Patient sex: M
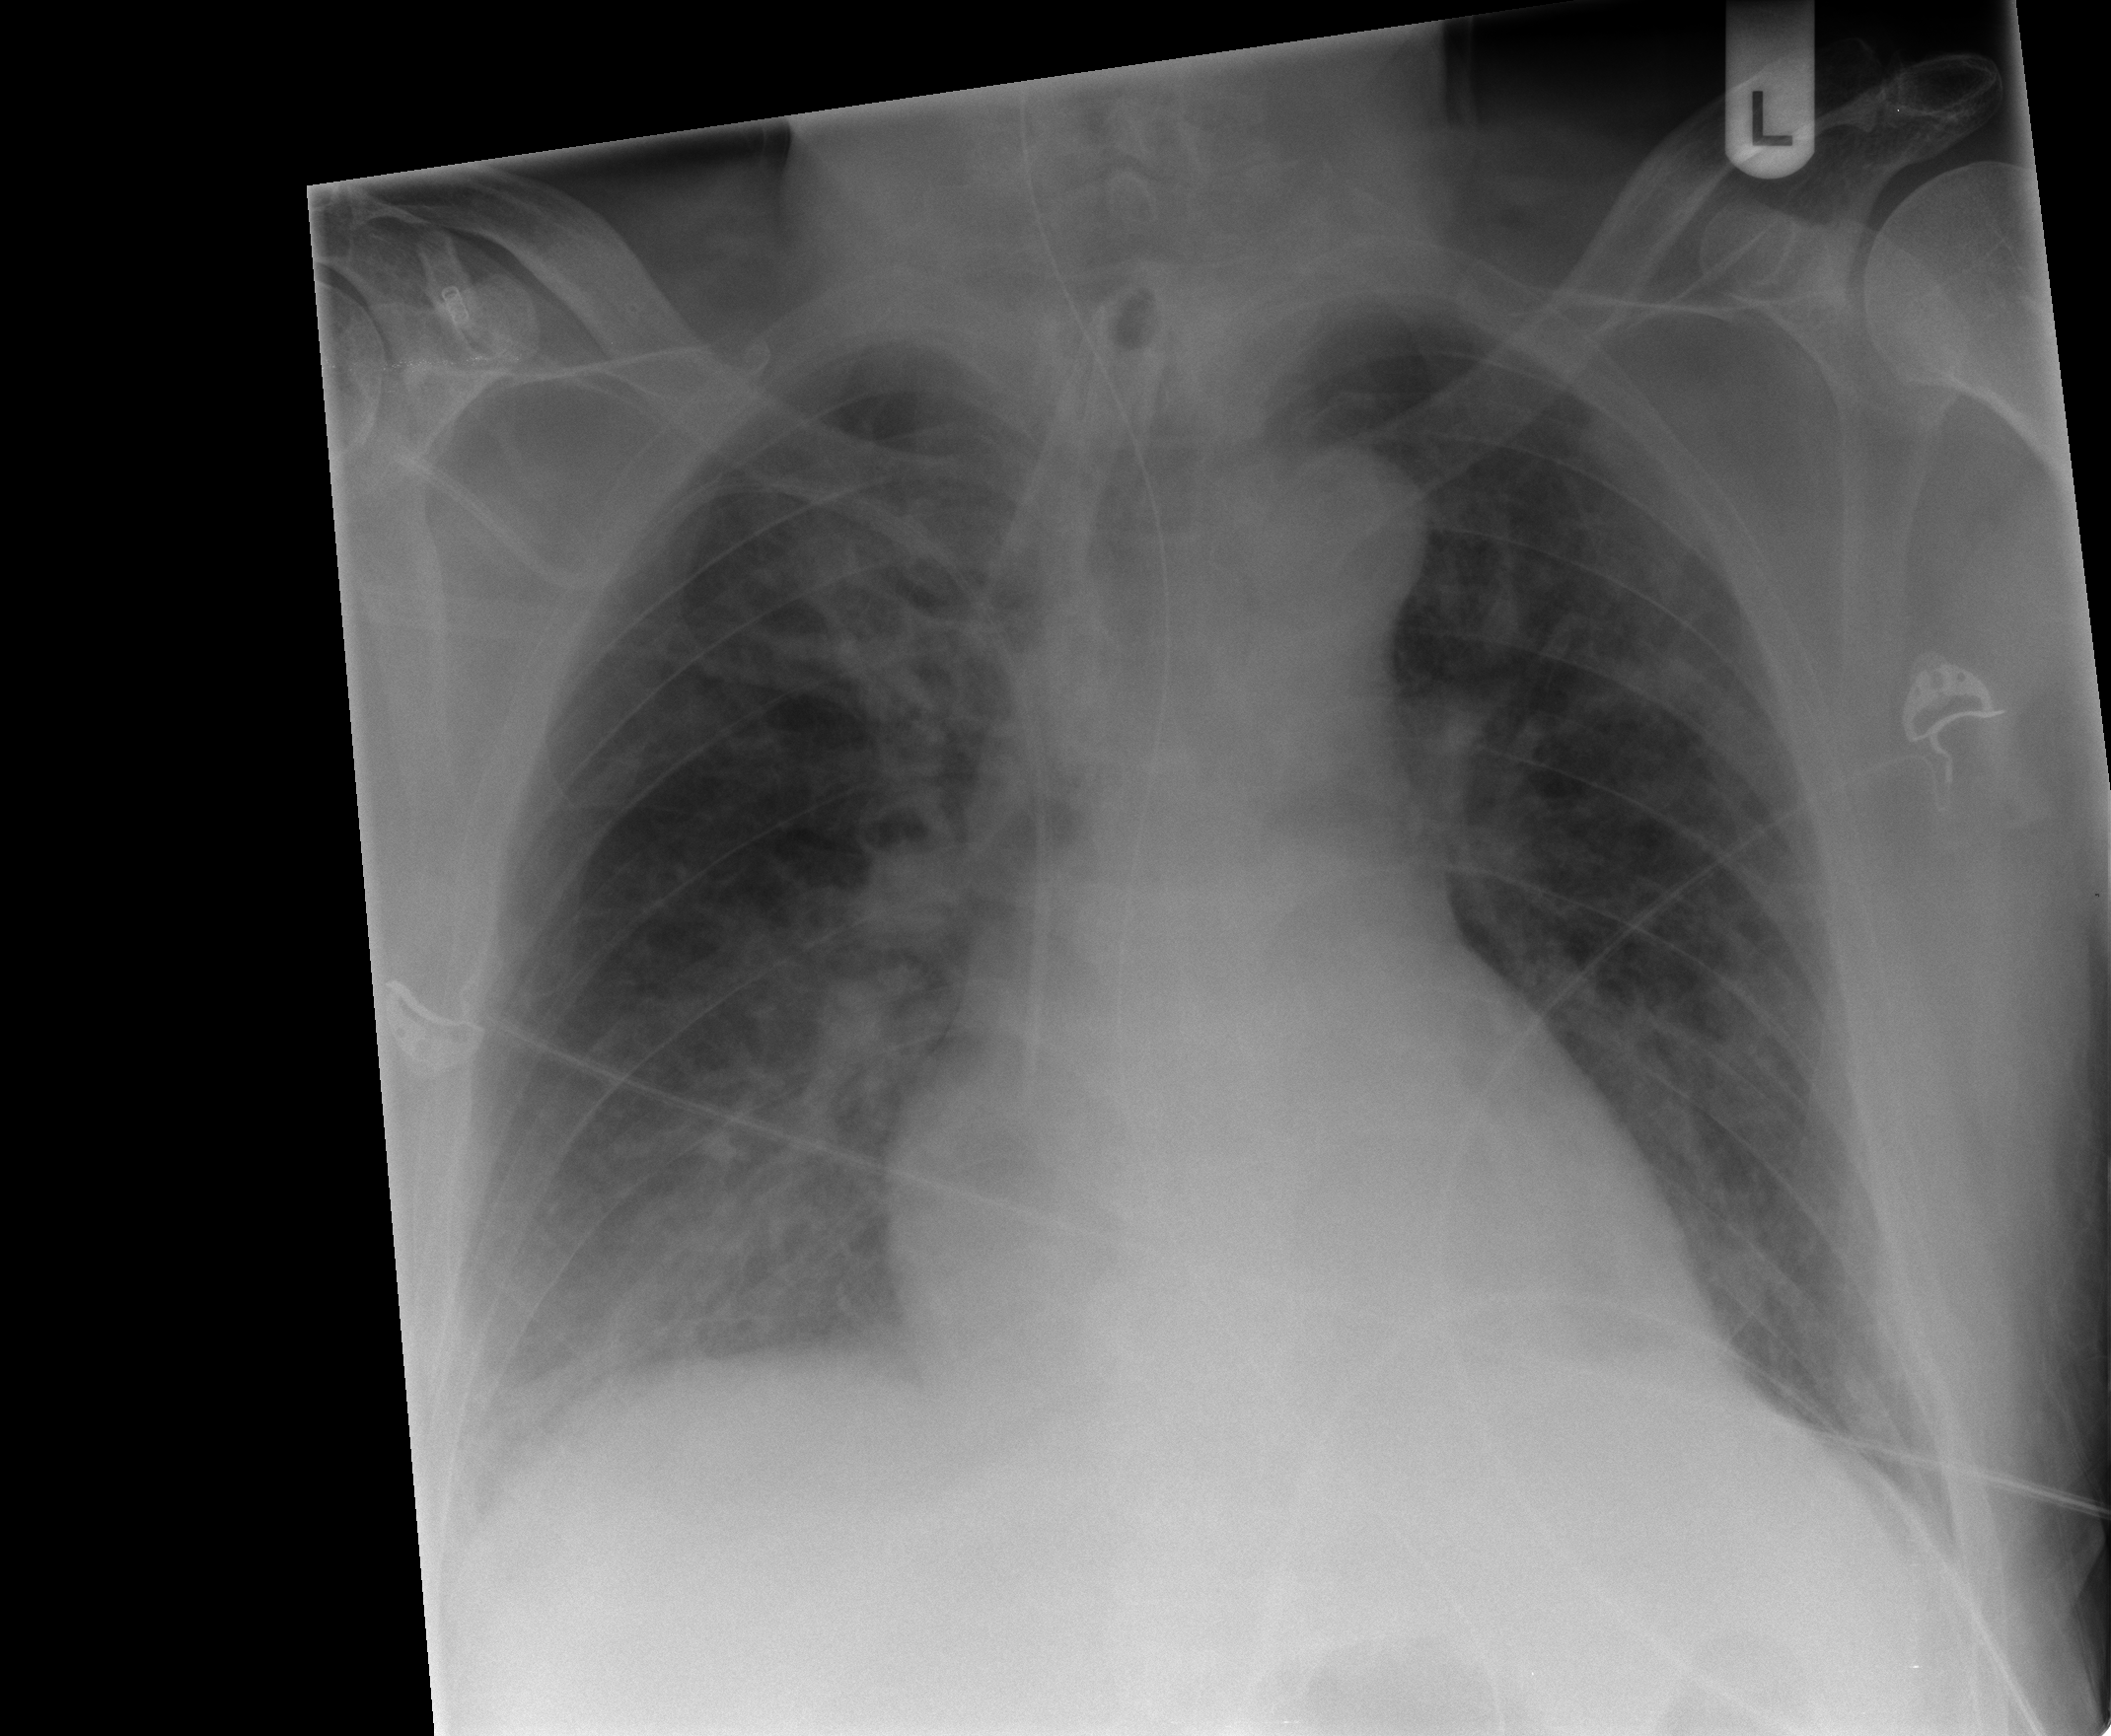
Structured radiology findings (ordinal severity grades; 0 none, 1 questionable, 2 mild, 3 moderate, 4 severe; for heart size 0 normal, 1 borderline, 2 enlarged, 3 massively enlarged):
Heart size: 0
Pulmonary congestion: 2
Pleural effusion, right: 1
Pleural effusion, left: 1
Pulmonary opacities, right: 0
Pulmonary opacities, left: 0
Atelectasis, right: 2
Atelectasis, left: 1